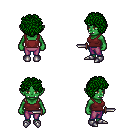
a pixel art fantasy rpg character, female body template, orc, green skin, maroon pirate shirt, magenta pants, green curly afro hairstyle, metal boots, dagger, four views (front, back, left, right), 2x2 character sprite sheet, small pixel art, hard edges, no anti-aliasing